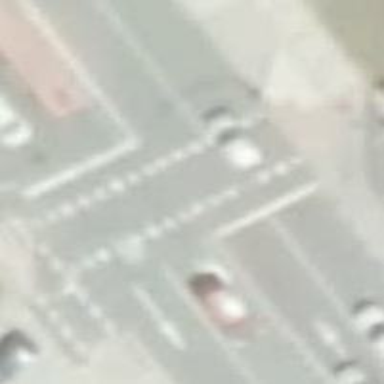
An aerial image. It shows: Crossing with zebra markings controlled by traffic signals.